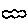
Label: cloud